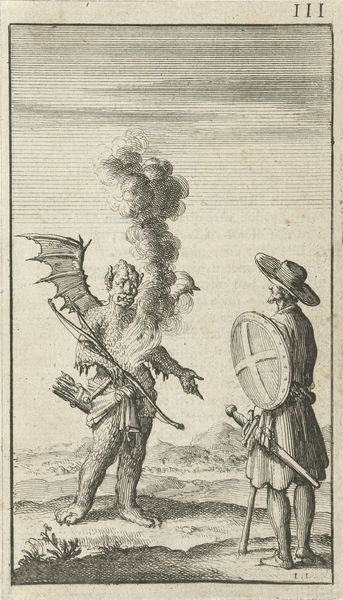
Titel: Christen ontmoet Apollyon
Künstler: Jan Luyken
Standort: Amsterdam
Institution: Rijksmuseum
Schlagwörter: berg, mann, hut, zeichnung, rock, bart, hügel, rauch, pflanze, stock, bogen, hat, men, soldier, sword, old, kartenspiel, print, schild, buch, kreuz, druck, seite, schwert, woodcut, ritter, karte, profile, smoke, hölle, teufel, clouds, man, sky, landscape, mountain, knight, grass, drawing, black and white, etching, illustration, devil, pfeil, cross, drache, wings, dirt, outside, newspaper, ground, shoes, pencil, lines, shield, book, cane, horn, horns, dragon, christian, gesture, arrow, bow, staff, bat, wing, confrontation, manuscript, weapon, leggings, arrows, bow and arrow, berhg, demon, pilgrim, temptation, bad, hairy, broadsheet, grimace, quiver, lucipher, wildman